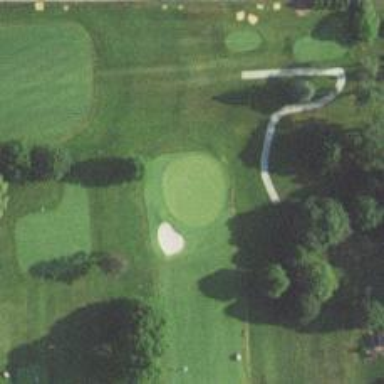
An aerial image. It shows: View of golf hole.